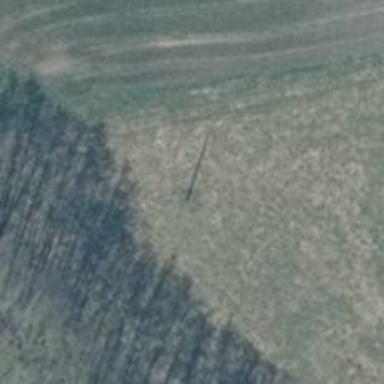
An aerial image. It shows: Power pole.